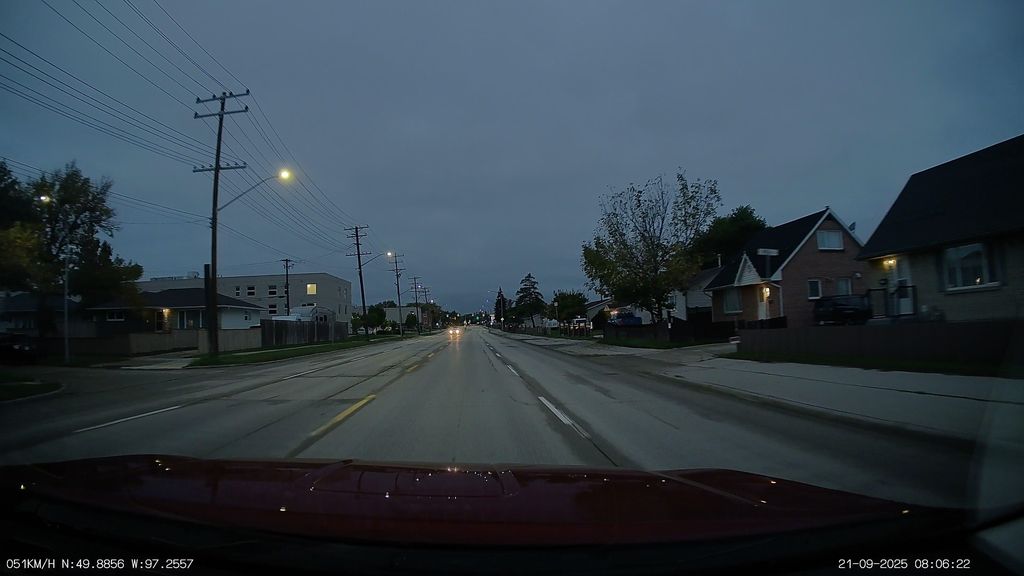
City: winnipeg